Question: I have a simple app, which has three models 'Assessment', 'Question' and 'AssessmentQuestion'
In 'Assessment' i have the association like,
'''
class Assessment < ActiveRecord::Base
has_many :assessment_questions, dependent: :destroy
has_many :questions, through: :assessment_questions
end
'''
In 'Question' i have,
'''
class Question < ActiveRecord::Base
has_many :assessment_questions, dependent: :destroy
has_many :bank_questions, dependent: :destroy
end
'''
In 'AssessmentQuestion' i have,
'''
class AssessmentQuestion < ActiveRecord::Base
belongs_to :question
belongs_to :assessment
end
'''
assessment_questions table has ':assessment_id', ':question_id' and ':mark' columns
I have admin interface using 'ActiveAdmin' gem.
While creating assessments in admin interface, In admin/assessment.rb i have a form generated by the formtastic gem,
'''
form do |f|
f.inputs do
f.input :name
f.input :duration
f.input :questions, as: :check_boxes, member_label: :id
f.input :creator_id
end
f.actions :commit
end
'''

This looks fine and no problem. The thing that i want is while choosing questions through the checkboxes, i want a textbox below or side to each checkbox containing mark of the questions will be filled in text boxes respectively ( through 'question.assessment_question.mark' association ), so that i can edit the prefilled marks of the questions while creating assessment or leave it as it is.
I have tried, but got some error like
'''
undefined method 'to_sym' for {:for=>:questions}:Hash
'''
My code,
'''
form do |f|
f.inputs do
f.input :name
f.input :duration
f.input for: :questions do | question |
f.input :question, as: :select
f.input question.assessment_question.mark
end
f.input :creator_id
end
f.actions :commit
end
'''
Any solutions?
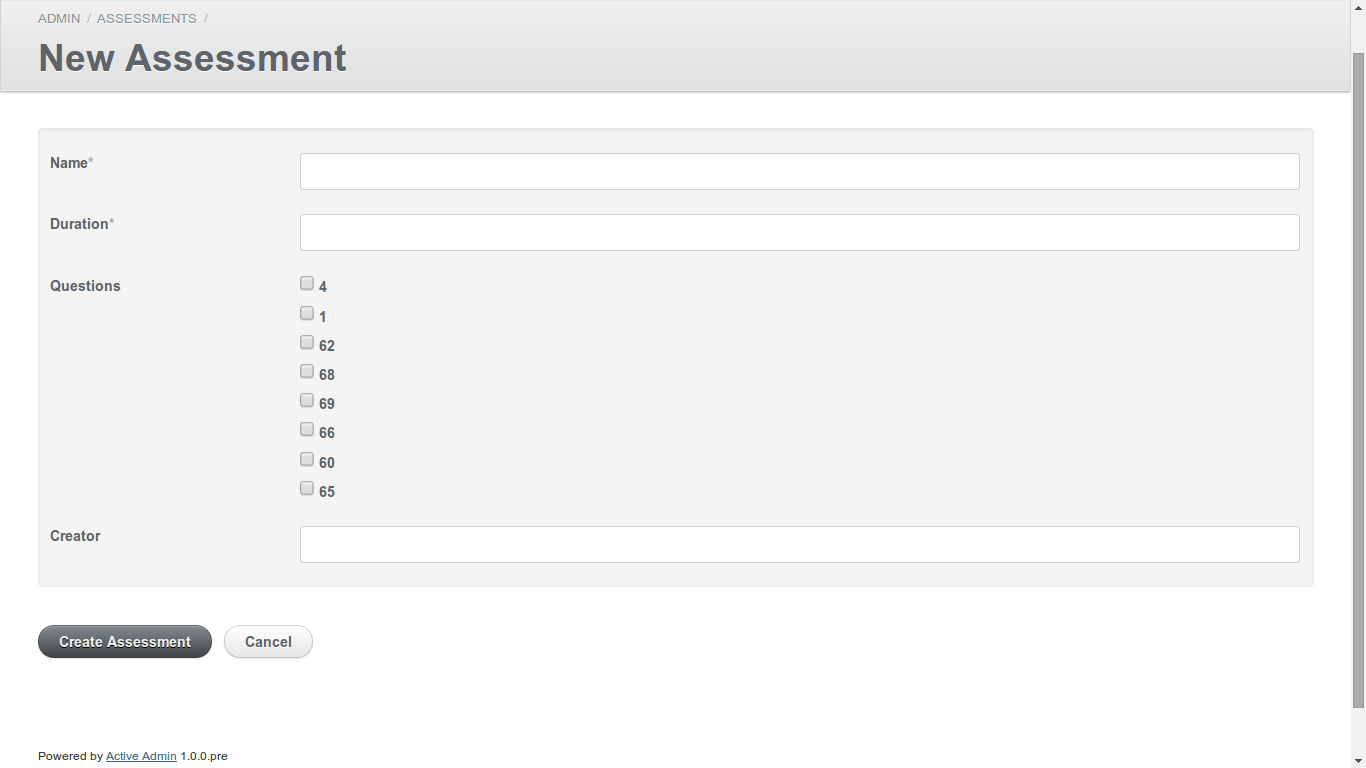
Answer: Finally, i figured it out.
I actually created a custom 'semantic_form_for' form '_form.html.erb' as a partial and included this in admin/assessment.rb file
'''
form partial: 'assessment/form'
'''
That's how i solved.
Reference: <URL>